Question: I am using a very simple VBA code to identify periods between dates, however it seems Excel is not recognizing the cells as dates and generating a type mismatch error when I run the macro, could you please help resolveingthe issue? Many thanks in advance.

'''
Sub datesexcelvba()
Dim mydate1 As Date
Dim mydate2 As Long
Dim datetoday1 As Date
Dim datetoday2 As Long
Dim x As Long
lastrow = Sheets("sheet1").Cells(Rows.Count, 1).End(xlUp).Row
For x = 8 To lastrow
mydate1 = Cells(x, 10).Value
mydate2 = mydate1
Cells(x, 25).Value = mydate2
datetoday1 = Date
datetoday2 = datetoday1
Cells(x, 20).Value = datetoday2
If mydate2 - datetoday2 = 3 Then
Cells(x, 29) = "yes"
Cells(x, 29).Interior.ColorIndex = 3
Cells(x, 29).Font.ColorIndex = 2
Cells(x, 29).Font.Bold = True
Cells(x, 30).Value = mydate2 - datetoday2
End If
Next
End Sub
'''
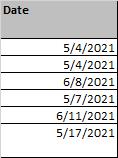
Answer: Pasting comment as an answer, as I believe it should resolve your issue of having a string being converted to a date.
---
You can use the function 'Split()' in VBA to utilize each part of the string, knowing it has three (3) parts: a year, a month, and a day.
The below code changes the date string in 'Cells(1,1)' and outputs a serial date in 'Cells(1,2)':
'''
Option Explicit
Sub convertDateStringToDateSerial()
With Sheets(1)
Dim dateString As String
dateString = .Cells(1, 1).Value
'can add an if-statement to check for "/" presence, if needed
Dim dateArray As Variant
dateArray = Split(dateString, "/")
Dim dateYear As Long
dateYear = dateArray(2)
Dim dateMonth As Long
dateMonth = dateArray(0)
Dim dateDay As Long
dateDay = dateArray(1)
.Cells(1, 2).Value = DateSerial(dateYear, dateMonth, dateDay)
End With
End Sub
'''
The input and output are:
<URL>